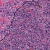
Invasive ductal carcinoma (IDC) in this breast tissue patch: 1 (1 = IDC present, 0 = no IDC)